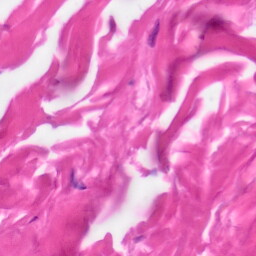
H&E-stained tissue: Skin